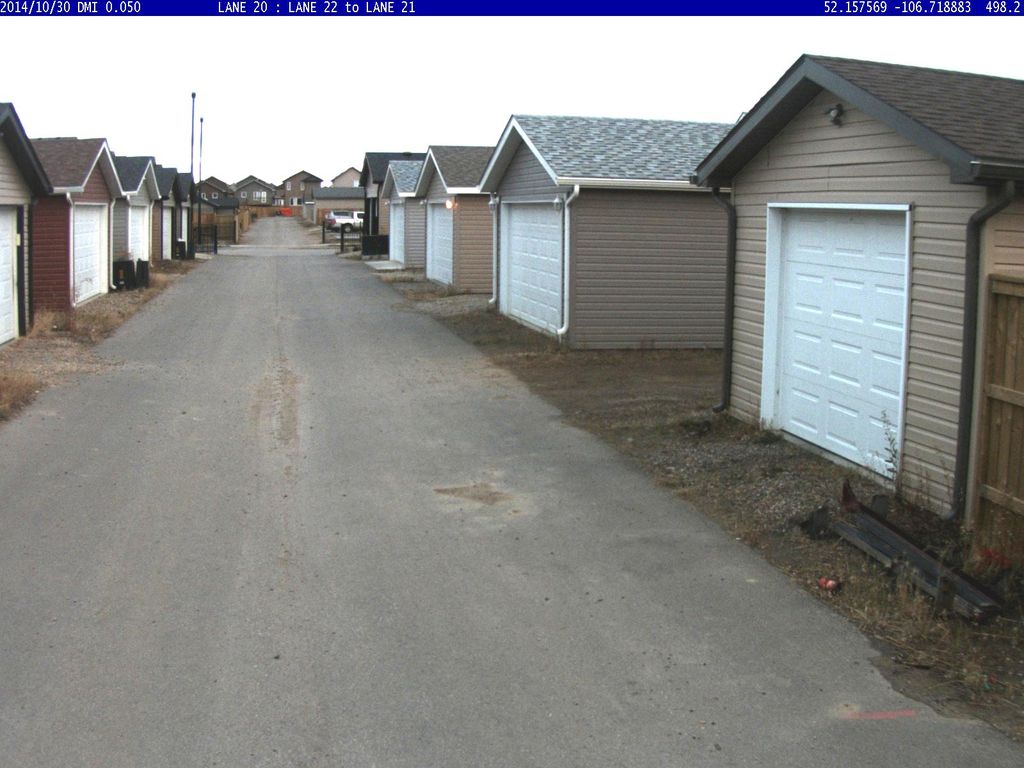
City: saskatoon